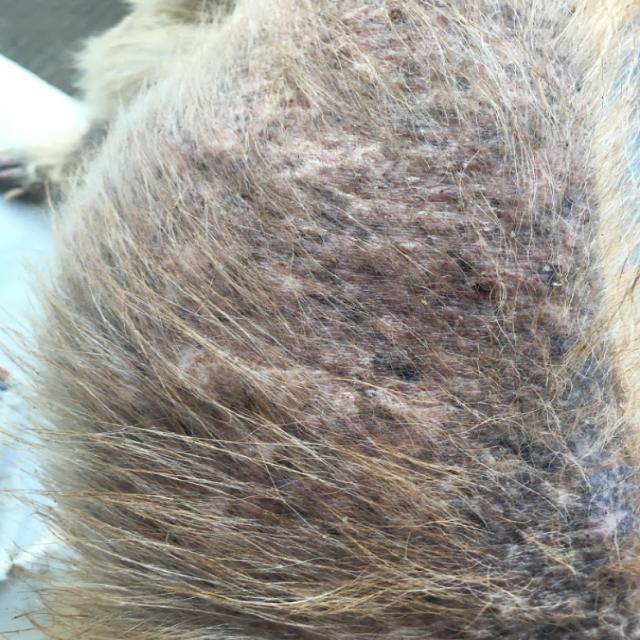
Canine demodicosis (Demodex mange) — caused by Demodex canis mites. Presents with alopecia, follicular papules, pustules, and comedones. Often localized on face and forelimbs.